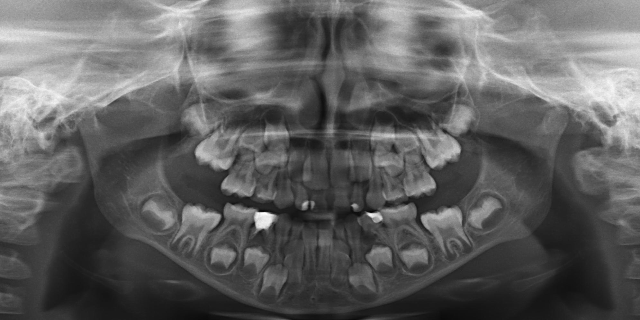
child